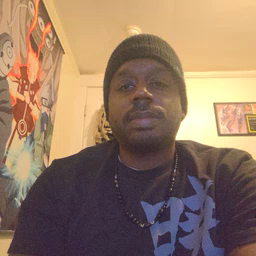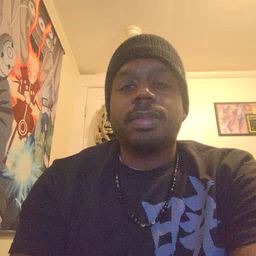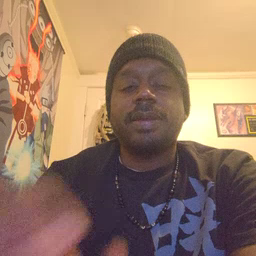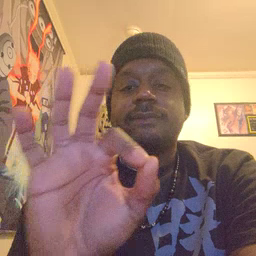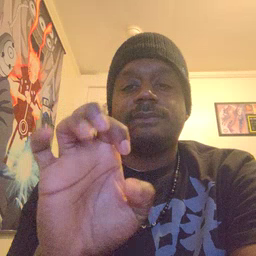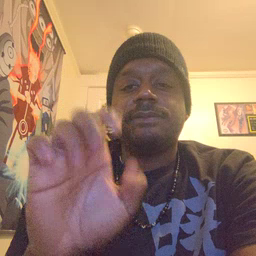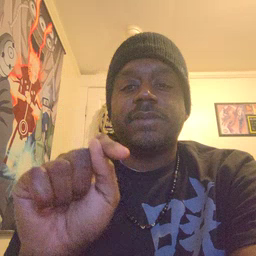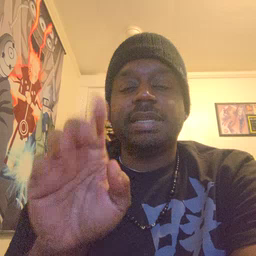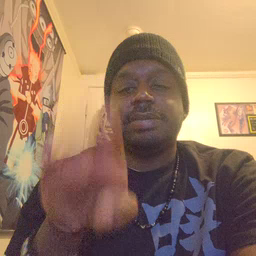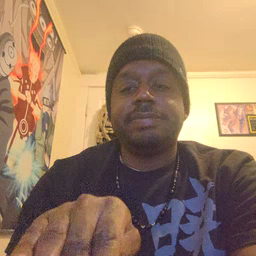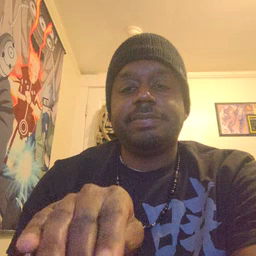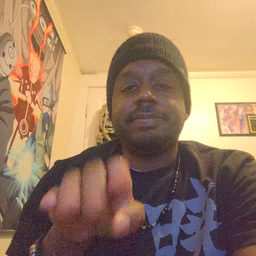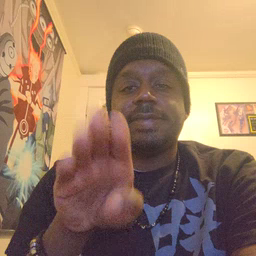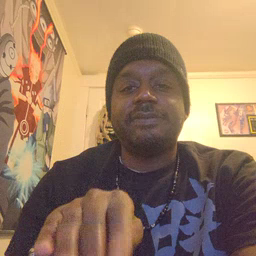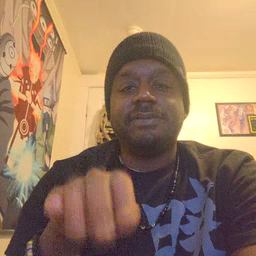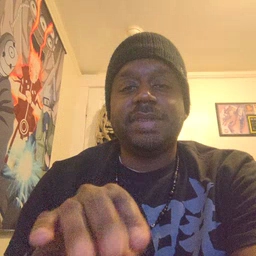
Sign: feet